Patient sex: M
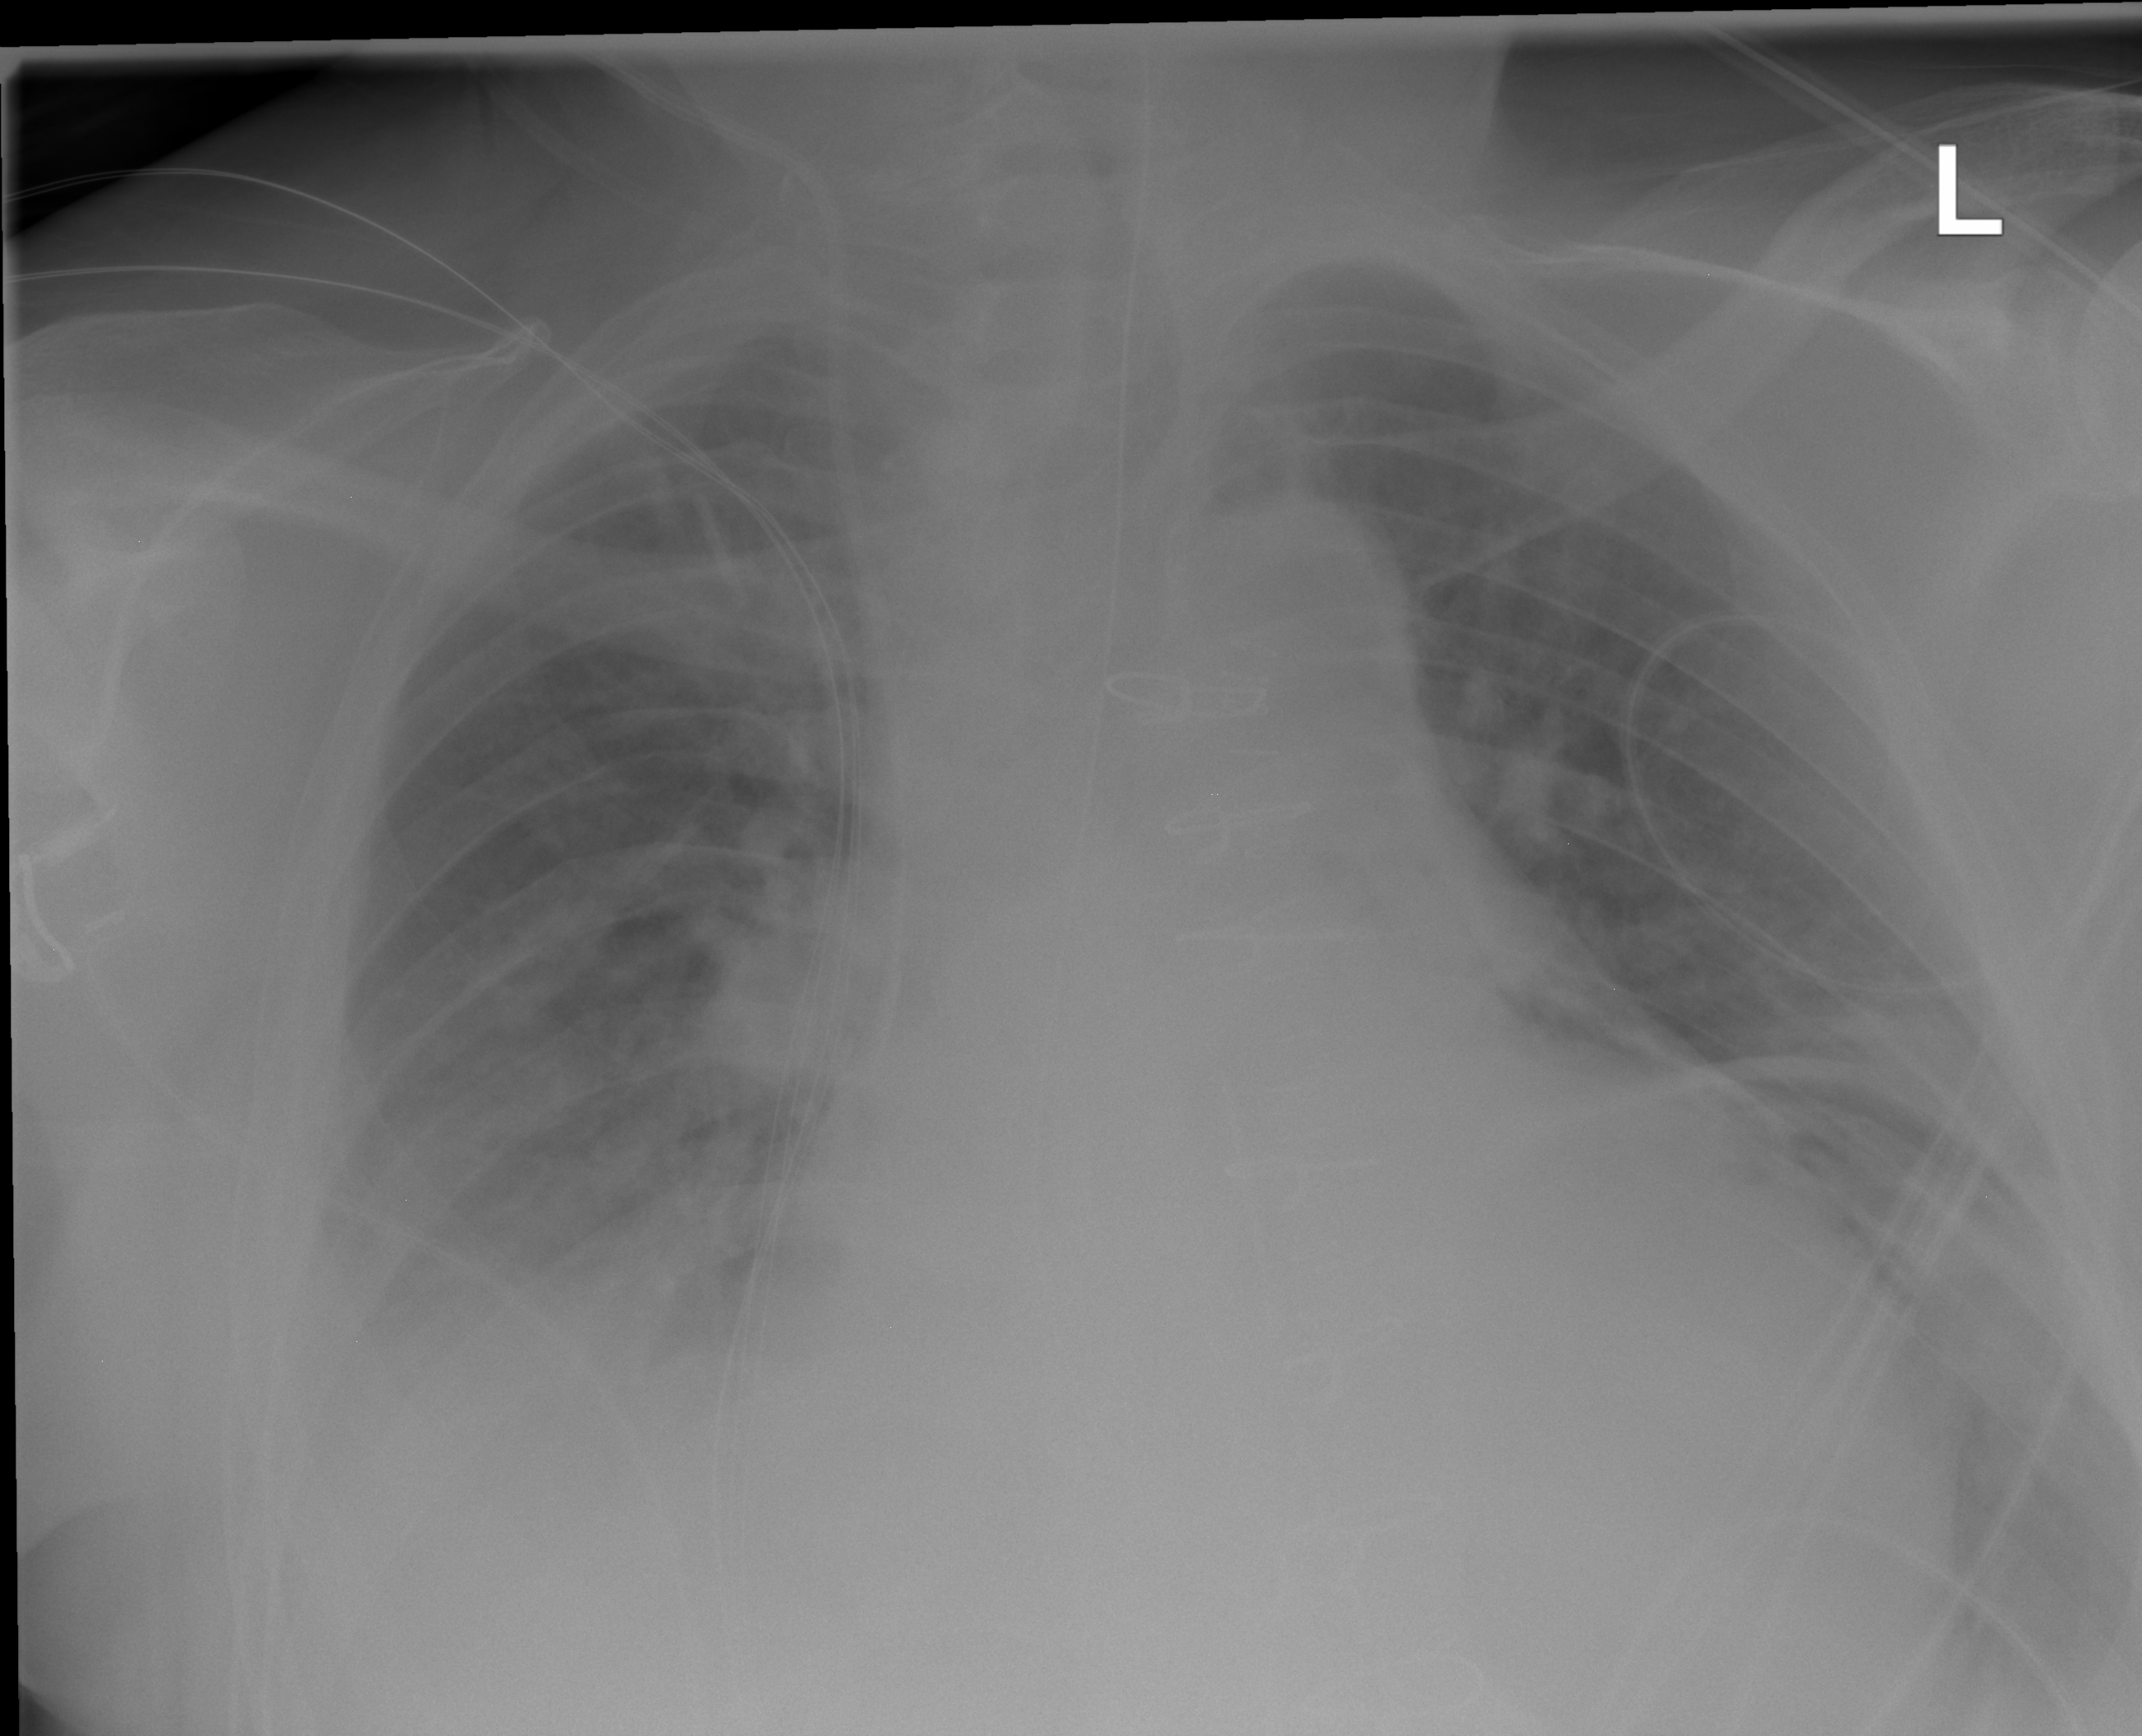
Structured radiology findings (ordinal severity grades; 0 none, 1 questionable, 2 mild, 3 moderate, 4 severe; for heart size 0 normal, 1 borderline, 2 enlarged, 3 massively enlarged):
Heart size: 2
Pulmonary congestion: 2
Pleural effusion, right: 2
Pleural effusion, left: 2
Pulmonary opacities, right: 0
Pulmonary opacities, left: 0
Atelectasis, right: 2
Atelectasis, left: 2